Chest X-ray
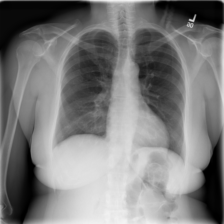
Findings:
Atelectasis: negative
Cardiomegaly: negative
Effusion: negative
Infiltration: negative
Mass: negative
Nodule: negative
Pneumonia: negative
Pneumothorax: negative
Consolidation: negative
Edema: negative
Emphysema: negative
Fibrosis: negative
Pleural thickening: negative
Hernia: negative